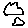
Label: cloud